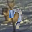
Label: 7